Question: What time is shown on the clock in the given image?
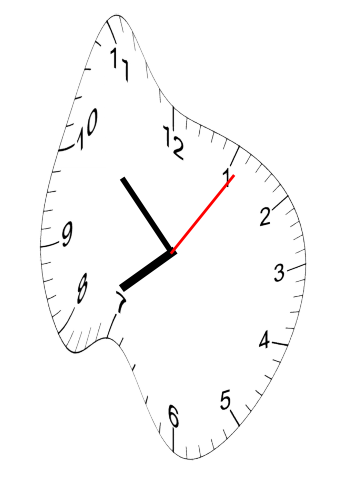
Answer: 07:52:06